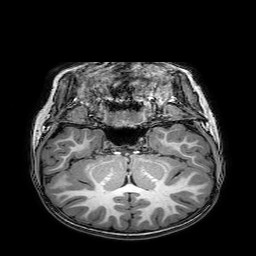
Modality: T1w
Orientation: sagittal
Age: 7
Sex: male
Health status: healthy